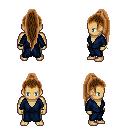
a pixel art fantasy rpg character, male body template, human, tanned skin, blue robe, teal pants, brown extra-long topknot hairstyle, bracelets, four views (front, back, left, right), 2x2 character sprite sheet, small pixel art, hard edges, no anti-aliasing